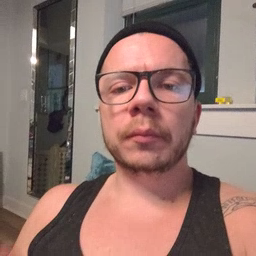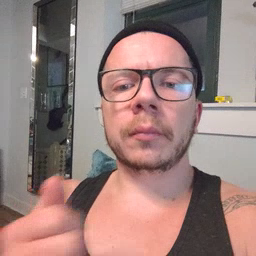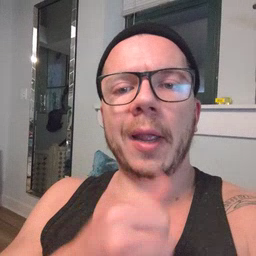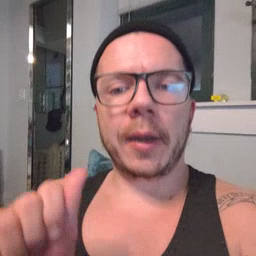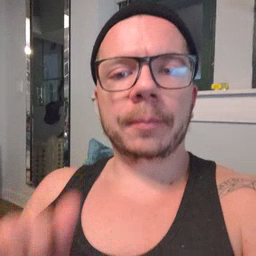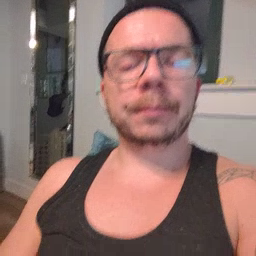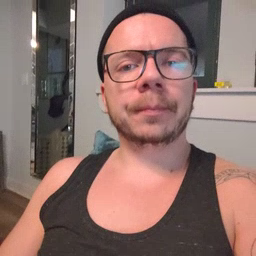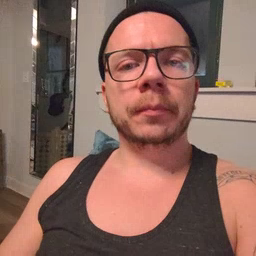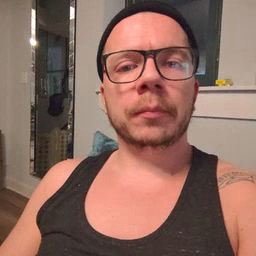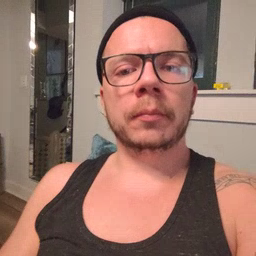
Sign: any